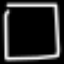
Label: square